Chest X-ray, AP view. Patient: 51 years old, sex F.
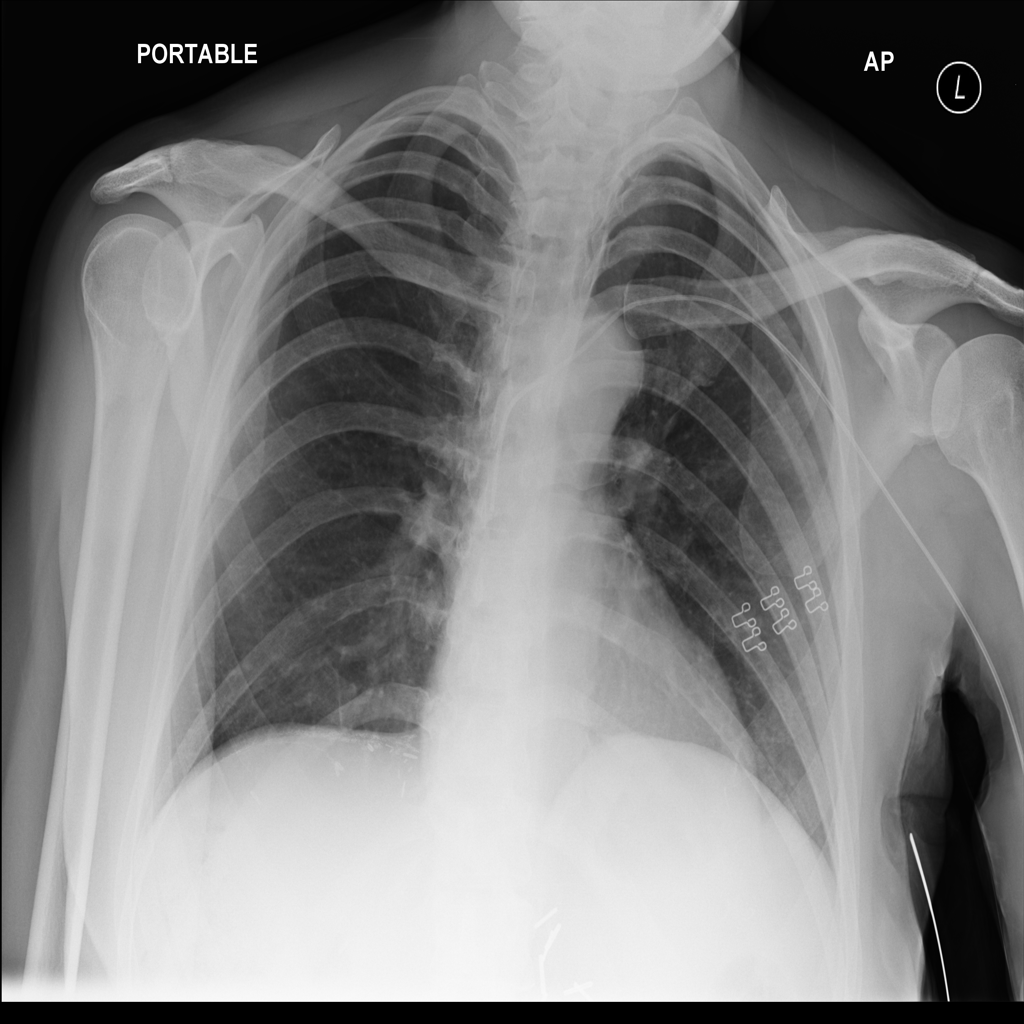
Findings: No Finding